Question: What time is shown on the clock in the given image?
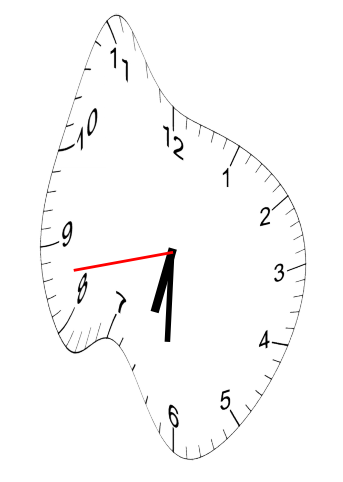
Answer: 06:30:43